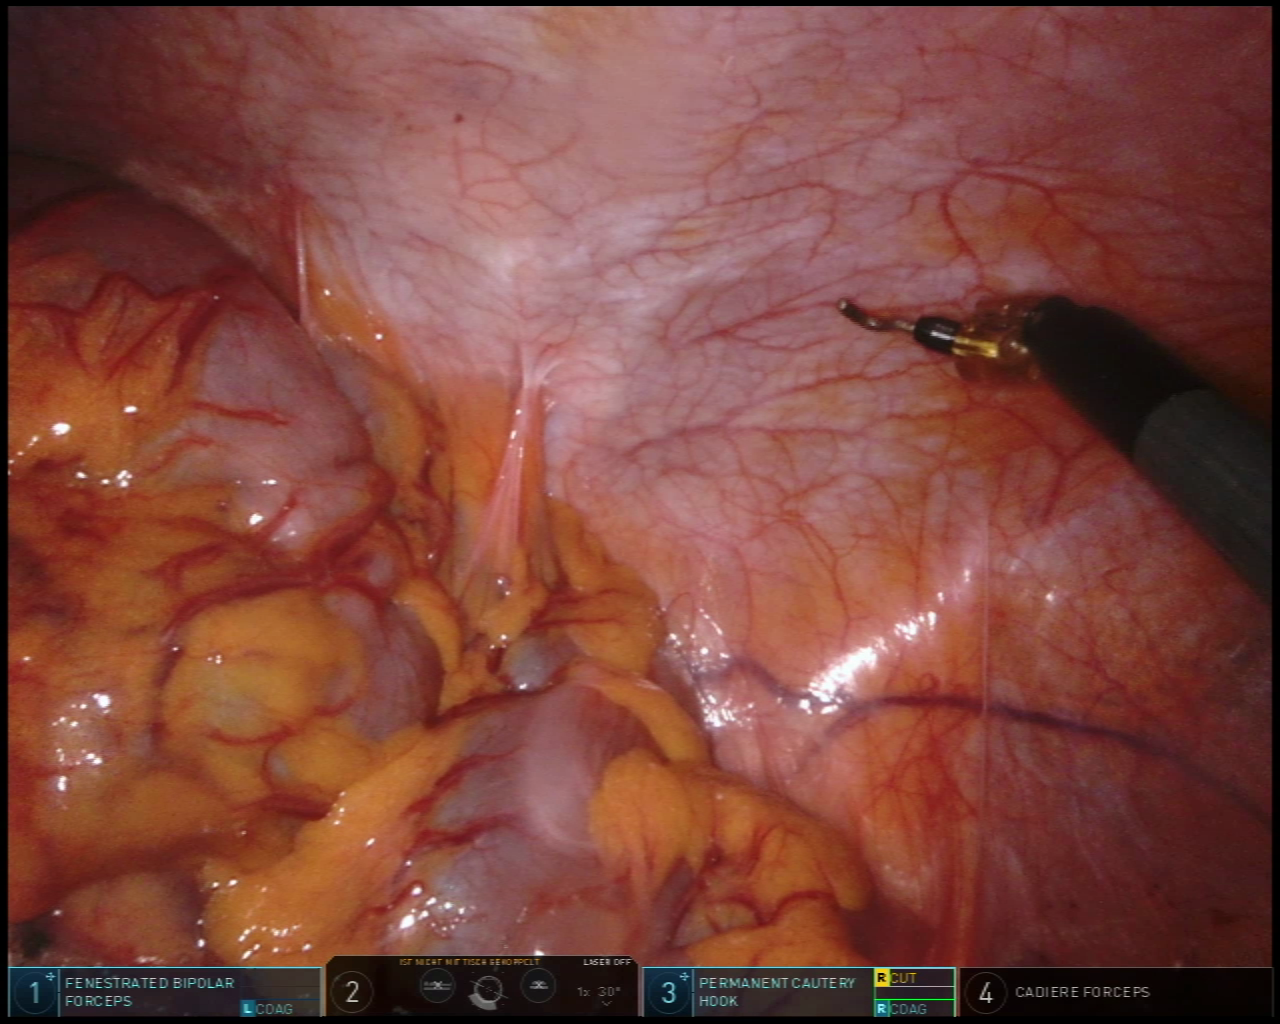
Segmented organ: abdominal_wall
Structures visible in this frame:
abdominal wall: yes
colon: yes
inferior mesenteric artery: no
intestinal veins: no
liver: no
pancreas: no
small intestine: no
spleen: no
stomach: no
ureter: no
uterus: no
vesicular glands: no